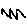
Label: zigzag